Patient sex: F
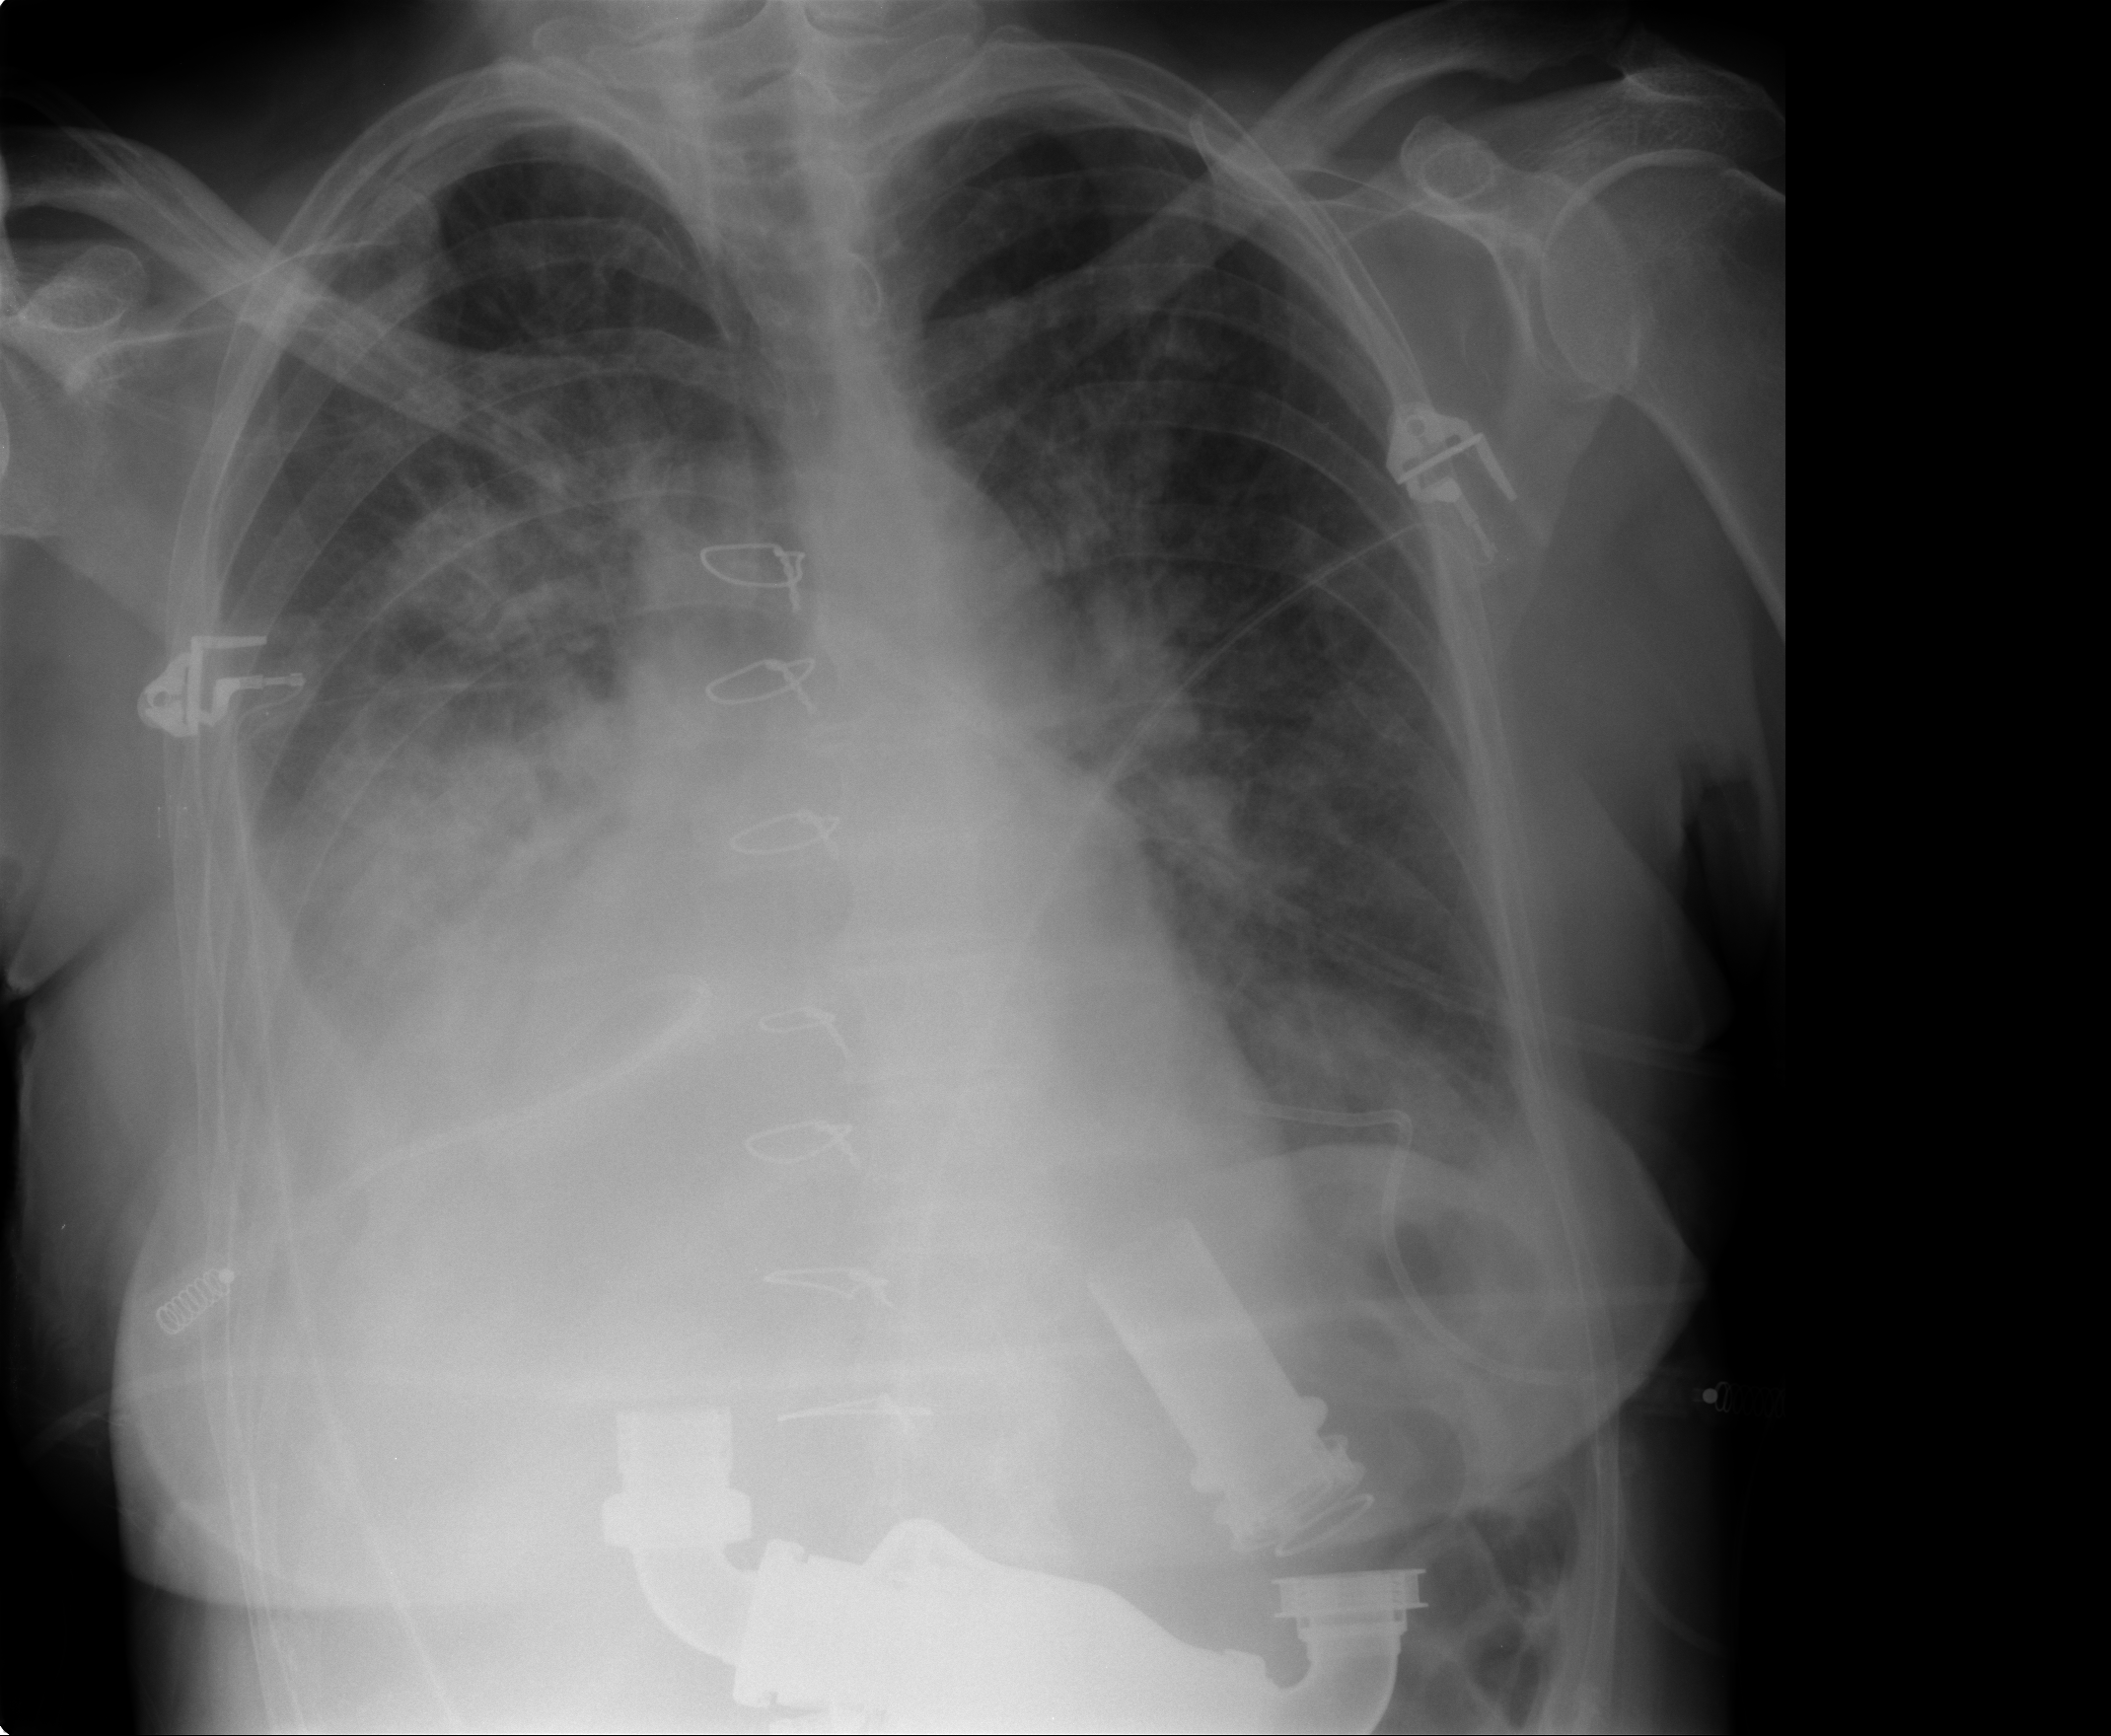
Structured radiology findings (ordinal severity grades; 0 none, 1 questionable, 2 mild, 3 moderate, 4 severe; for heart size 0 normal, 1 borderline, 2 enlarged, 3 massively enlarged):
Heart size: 2
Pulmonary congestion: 2
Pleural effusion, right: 3
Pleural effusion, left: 2
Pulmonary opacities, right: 2
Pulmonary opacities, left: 2
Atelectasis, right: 3
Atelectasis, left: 3